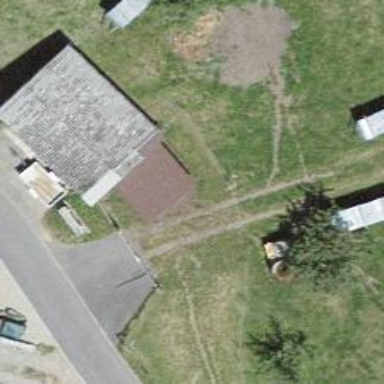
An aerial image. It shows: Shed.